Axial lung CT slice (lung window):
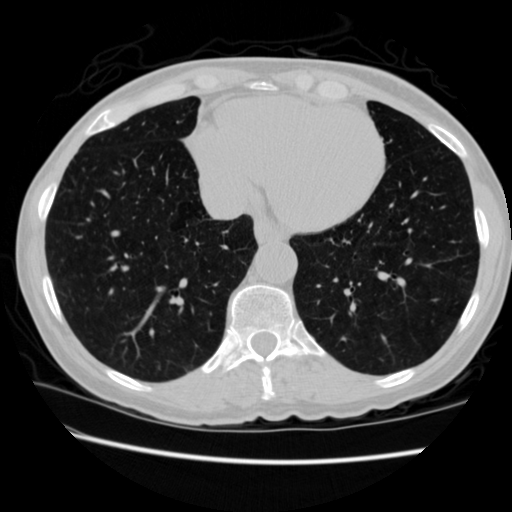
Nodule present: no